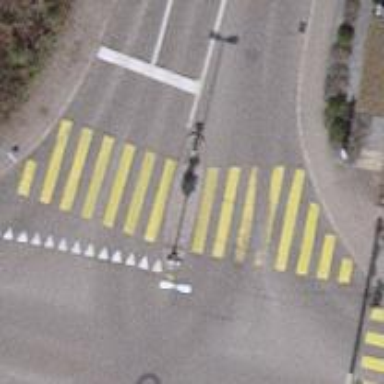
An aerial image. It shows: Zebra crossing on the road.